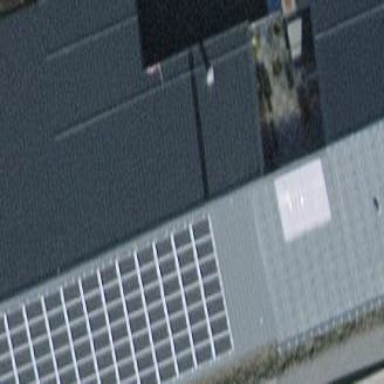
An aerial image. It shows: Building.